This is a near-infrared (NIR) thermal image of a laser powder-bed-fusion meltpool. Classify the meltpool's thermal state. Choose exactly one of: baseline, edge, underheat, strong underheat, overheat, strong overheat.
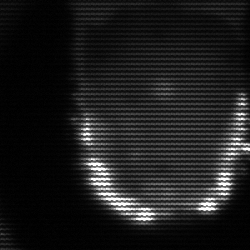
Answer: baseline